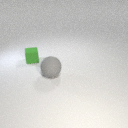
large gray rubber sphere to the right of small green rubber cube